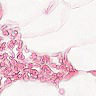
Metastatic tissue present: no